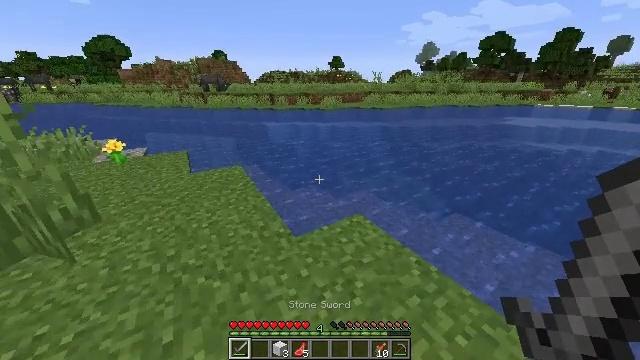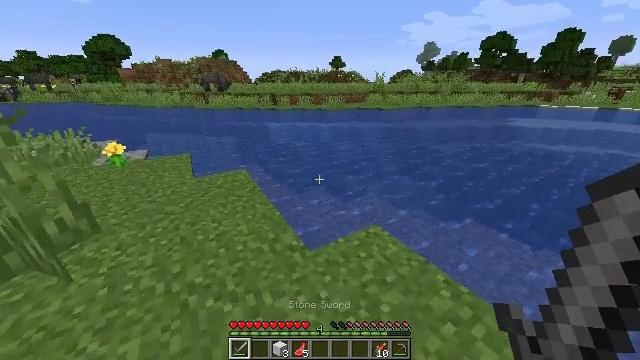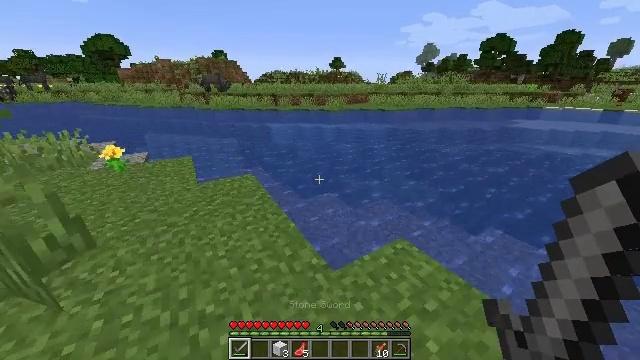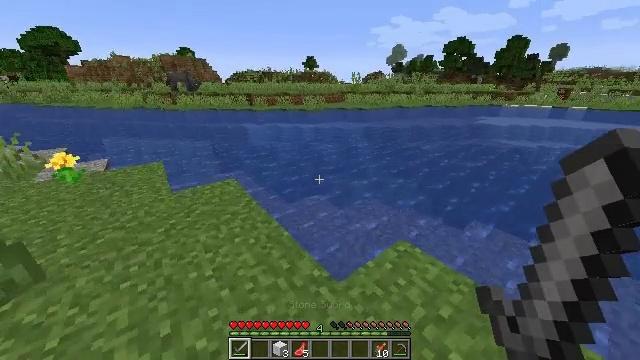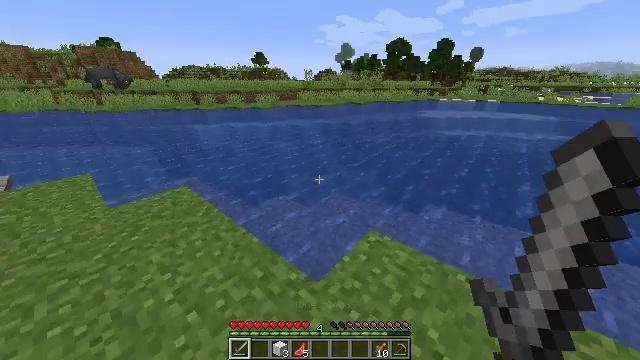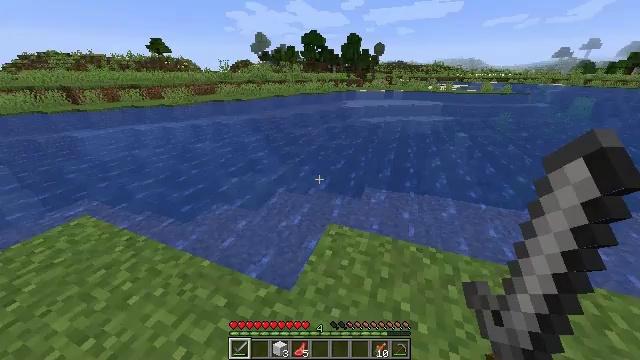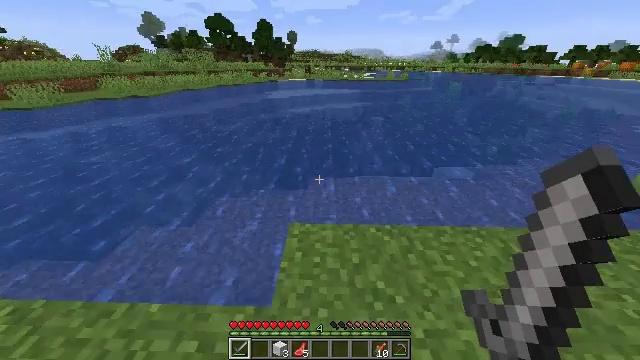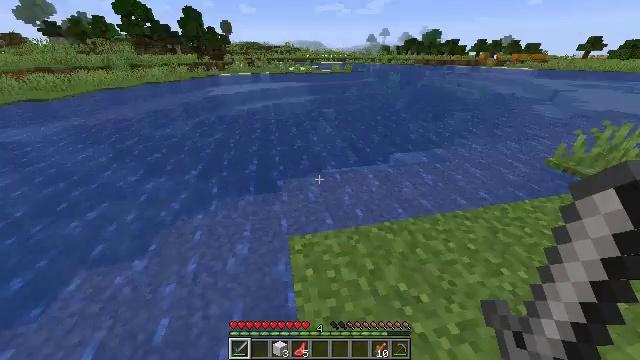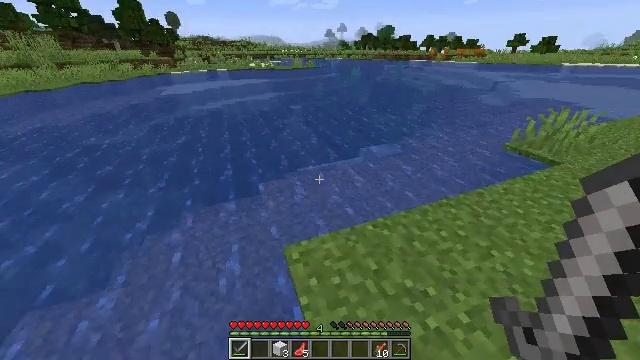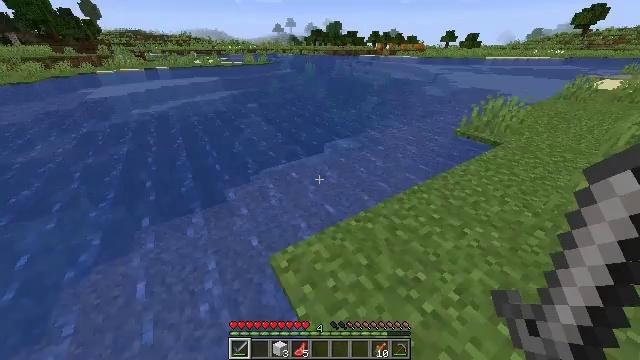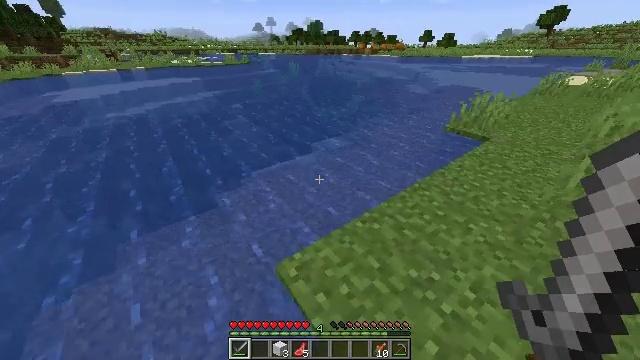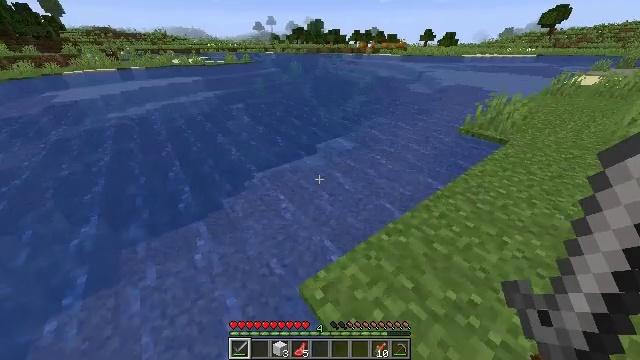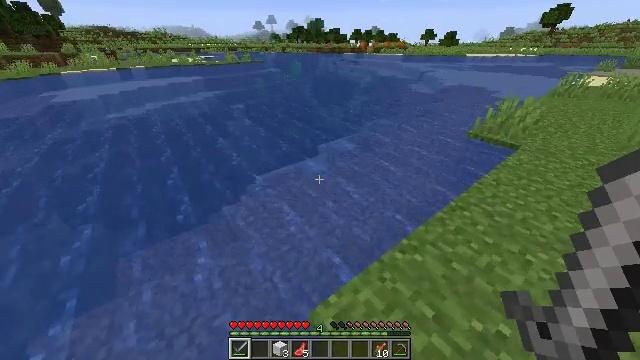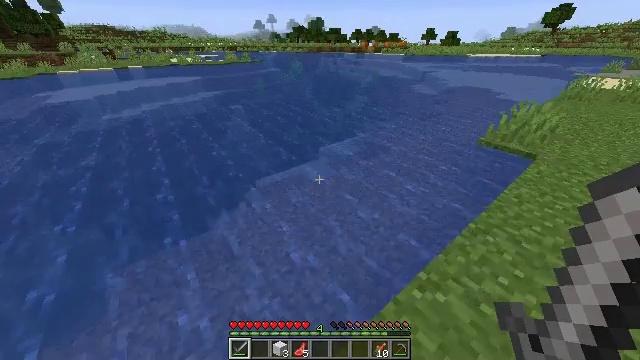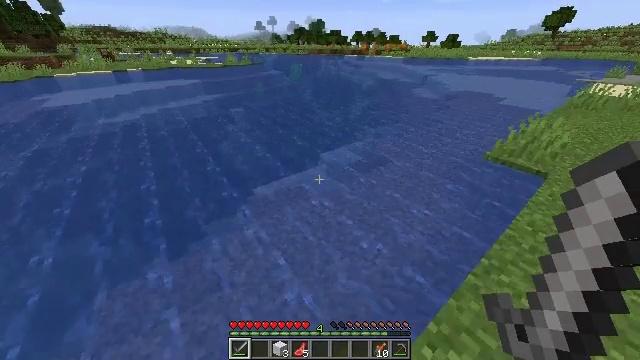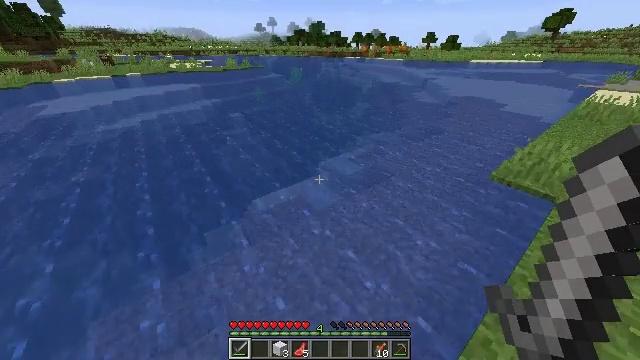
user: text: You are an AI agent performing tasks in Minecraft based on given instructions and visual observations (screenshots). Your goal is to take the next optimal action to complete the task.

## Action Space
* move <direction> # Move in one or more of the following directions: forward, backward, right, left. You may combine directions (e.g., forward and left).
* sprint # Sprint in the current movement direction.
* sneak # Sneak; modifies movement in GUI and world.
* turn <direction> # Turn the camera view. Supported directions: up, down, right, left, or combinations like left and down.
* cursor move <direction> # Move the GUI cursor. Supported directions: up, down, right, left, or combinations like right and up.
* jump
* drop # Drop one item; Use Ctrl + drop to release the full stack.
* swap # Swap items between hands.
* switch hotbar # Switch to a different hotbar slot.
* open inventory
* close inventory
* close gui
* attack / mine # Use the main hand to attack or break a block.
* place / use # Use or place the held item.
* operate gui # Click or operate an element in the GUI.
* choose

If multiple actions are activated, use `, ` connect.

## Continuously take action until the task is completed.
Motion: motion action
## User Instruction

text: Hunt fish.
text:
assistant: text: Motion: move forward and move left
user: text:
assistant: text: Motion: move forward and move left
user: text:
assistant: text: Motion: move forward and move left, turn right
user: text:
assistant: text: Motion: move forward and move left, turn right
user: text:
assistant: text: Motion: move forward and move left, turn right and down
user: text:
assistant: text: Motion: move forward and move left, turn right and down
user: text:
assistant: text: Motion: move forward and move left, turn right and down
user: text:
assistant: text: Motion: move forward and move left, turn right and down
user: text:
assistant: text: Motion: move forward and move left, turn right and down
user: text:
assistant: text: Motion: move forward and move left, turn right
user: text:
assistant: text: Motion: move forward
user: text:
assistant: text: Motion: move forward
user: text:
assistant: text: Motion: move forward
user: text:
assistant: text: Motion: move forward, jump
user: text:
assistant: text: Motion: move forward, jump
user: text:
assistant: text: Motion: move forward, jump
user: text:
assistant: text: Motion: move forward, jump
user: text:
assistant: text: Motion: move forward, jump
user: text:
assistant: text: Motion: move forward, jump
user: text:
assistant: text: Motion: move forward, jump
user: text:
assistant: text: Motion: move forward, jump
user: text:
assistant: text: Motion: move forward, jump
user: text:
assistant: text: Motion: move forward, jump
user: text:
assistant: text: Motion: move forward, jump
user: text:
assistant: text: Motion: move forward, jump
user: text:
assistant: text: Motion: move forward, turn up, jump
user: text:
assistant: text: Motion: move forward, turn up, jump
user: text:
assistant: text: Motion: move forward, turn up
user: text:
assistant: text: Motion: move forward, turn up
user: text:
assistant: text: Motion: move forward